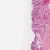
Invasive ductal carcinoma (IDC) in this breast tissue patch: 0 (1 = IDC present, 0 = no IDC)